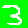
Digit: 3